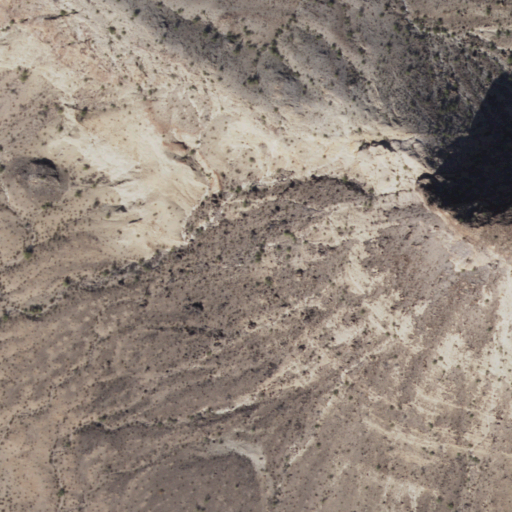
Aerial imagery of mountains in Arizona named Picacho Hills containing only shrub